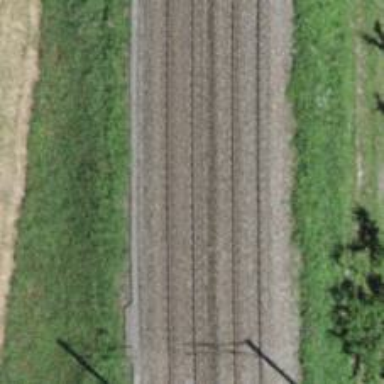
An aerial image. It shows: Single railway track with electrified contact line.